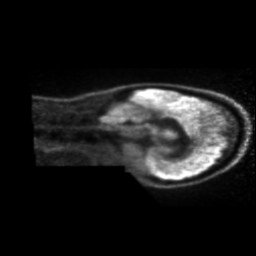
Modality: PET
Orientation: sagittal
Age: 48
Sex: female
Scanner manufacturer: siemens